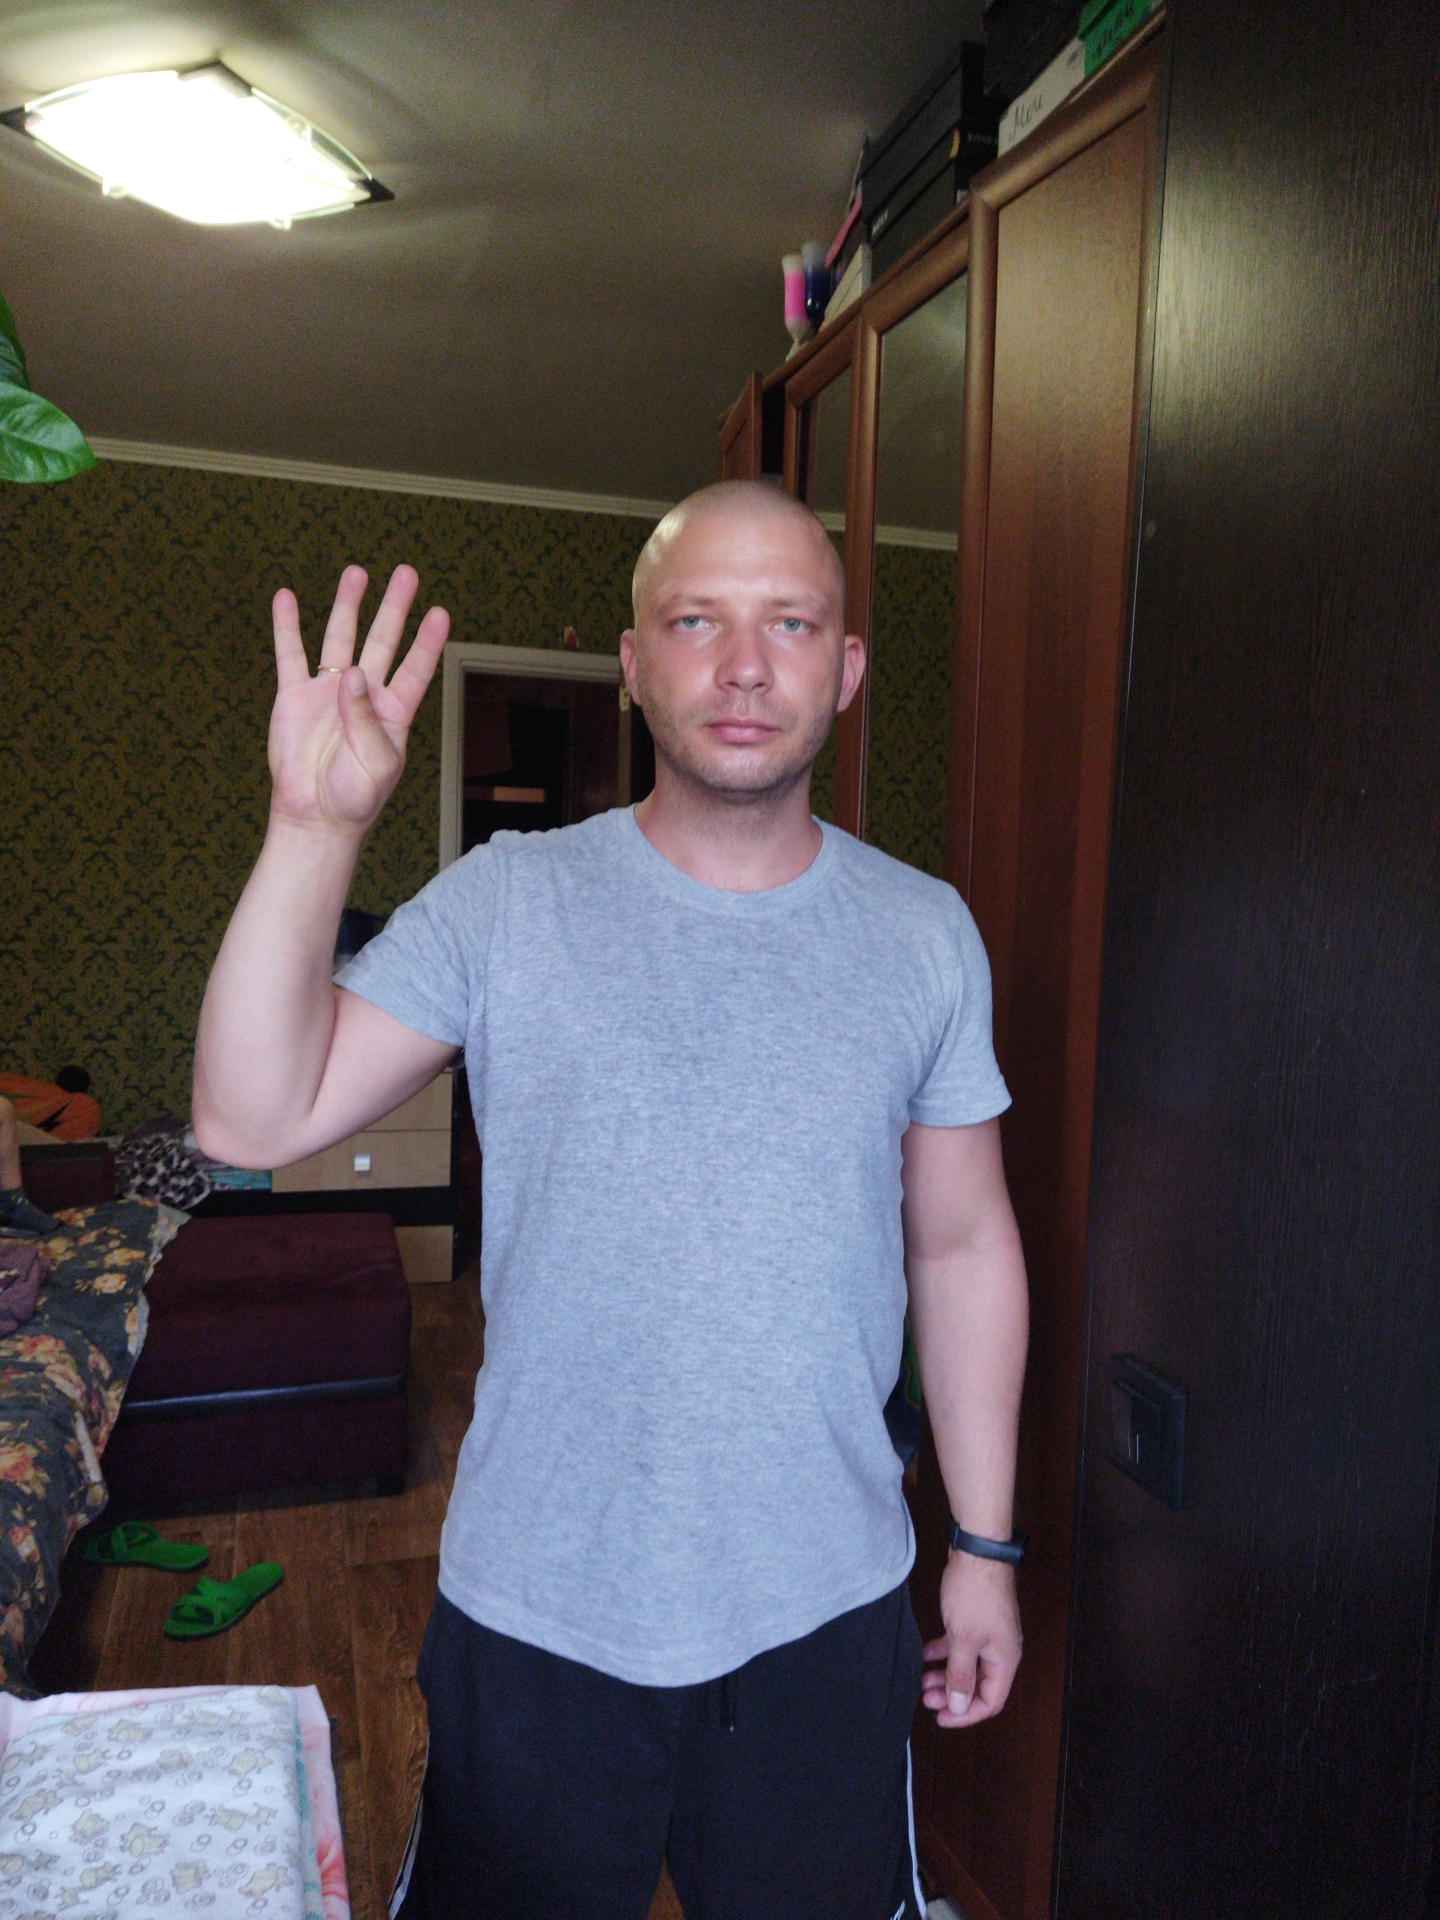
Label: noise